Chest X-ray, AP view. Patient: 26 years old, sex M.
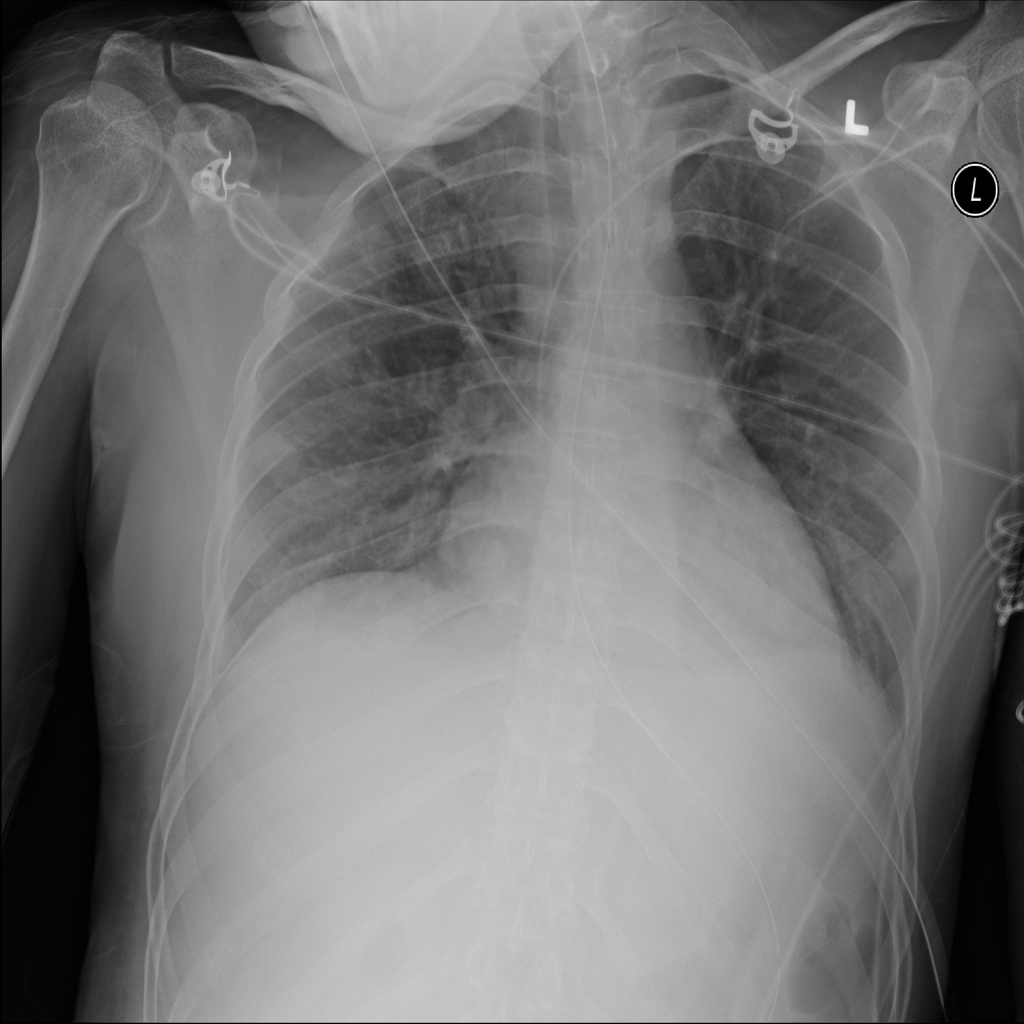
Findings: No Finding